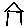
Label: house